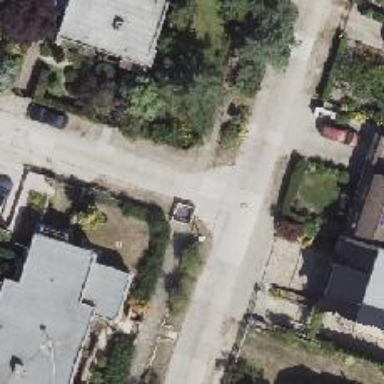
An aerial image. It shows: Residential road paved with concrete.